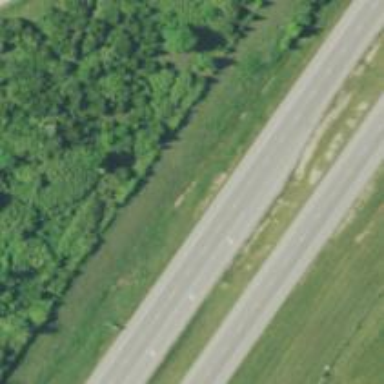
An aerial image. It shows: This image shows trunk highway that functions as expressway.